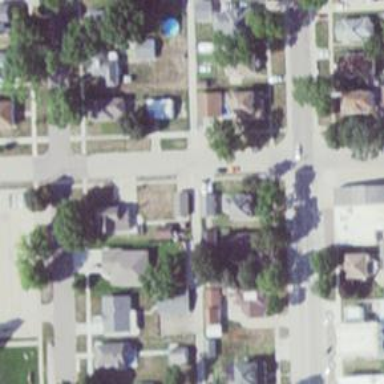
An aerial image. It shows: Alley classified as service road.